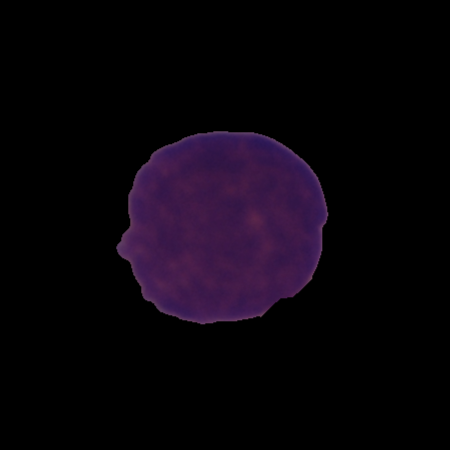
Label: cancer